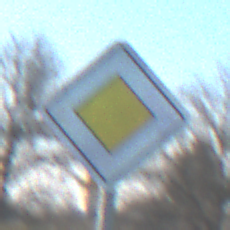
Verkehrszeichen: Vorfahrtsstrasse
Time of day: MorningAfternoon
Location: Outdoor (Nature)
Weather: PartlyCloudy
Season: NotSpecified
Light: Natural